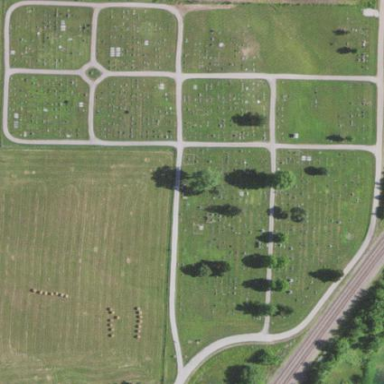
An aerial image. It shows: Cemetery.